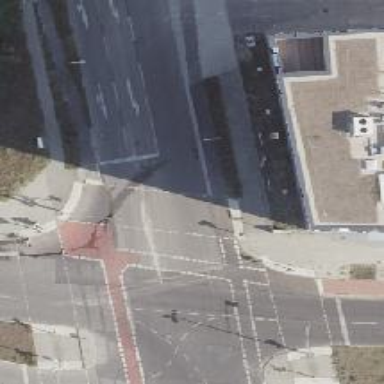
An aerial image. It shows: Tertiary road with asphalt surface. There is separate cycle track with asphalt surface and sidewalks on both sides.